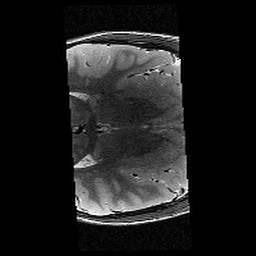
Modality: T2w
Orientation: axial
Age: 12
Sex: male
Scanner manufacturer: siemens
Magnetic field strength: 3 T
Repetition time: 9.23 s
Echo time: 0.067 s